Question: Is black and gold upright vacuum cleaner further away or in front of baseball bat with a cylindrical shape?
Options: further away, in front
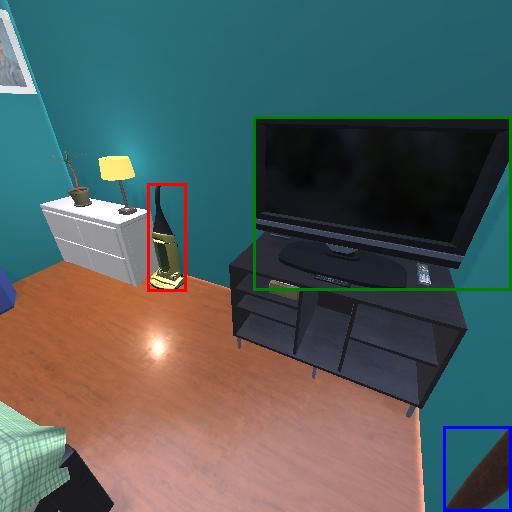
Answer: further away